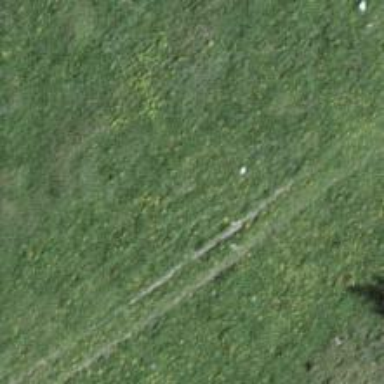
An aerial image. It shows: Grassy track with grade 5 track type.